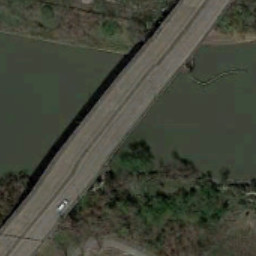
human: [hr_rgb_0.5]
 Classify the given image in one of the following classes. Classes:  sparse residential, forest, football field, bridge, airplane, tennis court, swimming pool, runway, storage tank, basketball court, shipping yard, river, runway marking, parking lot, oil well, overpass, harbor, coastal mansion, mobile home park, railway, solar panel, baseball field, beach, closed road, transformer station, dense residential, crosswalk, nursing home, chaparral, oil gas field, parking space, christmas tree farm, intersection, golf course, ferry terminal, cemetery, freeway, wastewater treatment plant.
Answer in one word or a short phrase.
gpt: bridge